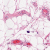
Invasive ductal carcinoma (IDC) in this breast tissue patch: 0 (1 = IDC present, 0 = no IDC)